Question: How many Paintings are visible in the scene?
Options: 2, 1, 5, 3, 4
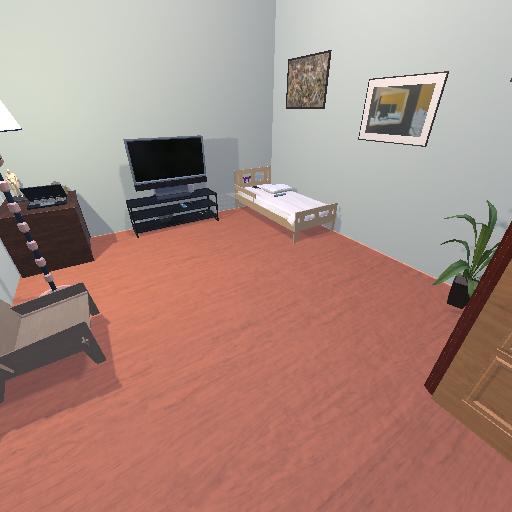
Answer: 2